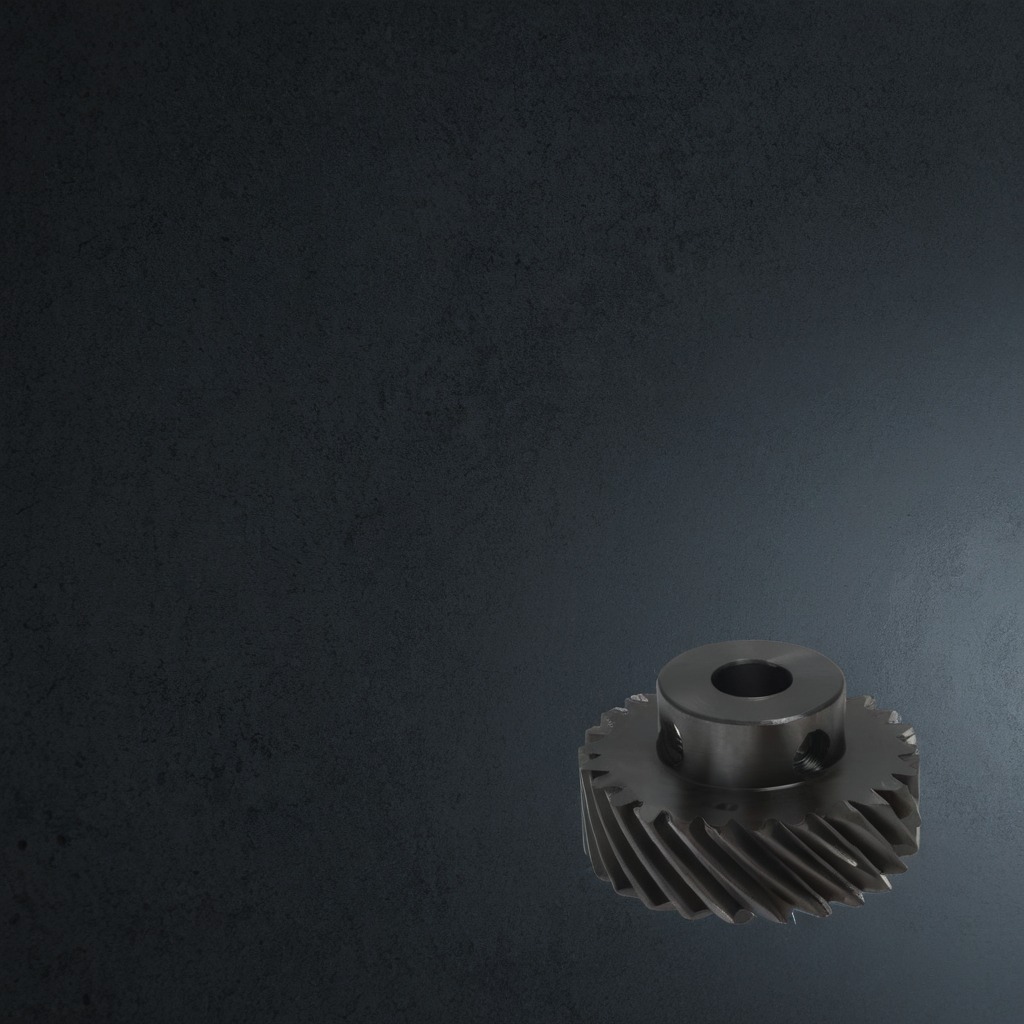
A steel gear with teeth is lying on a clean granite table inside a workshop at night.